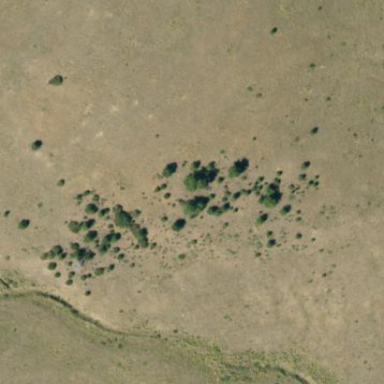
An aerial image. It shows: Evergreen needle-leaved woodland area covered with trees.